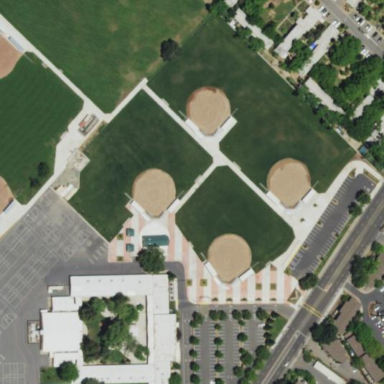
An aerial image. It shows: Baseball pitch for leisure and sports activities.